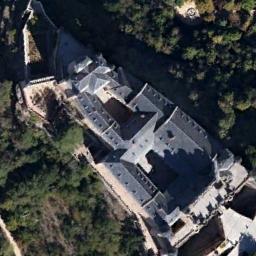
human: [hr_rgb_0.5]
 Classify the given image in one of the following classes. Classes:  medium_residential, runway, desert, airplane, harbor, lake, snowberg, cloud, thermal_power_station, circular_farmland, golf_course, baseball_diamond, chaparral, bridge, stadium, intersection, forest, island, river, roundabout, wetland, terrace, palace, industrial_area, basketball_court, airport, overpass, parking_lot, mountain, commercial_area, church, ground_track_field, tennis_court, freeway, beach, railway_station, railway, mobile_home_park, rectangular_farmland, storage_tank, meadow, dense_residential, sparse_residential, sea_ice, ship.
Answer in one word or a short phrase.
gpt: palace